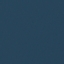
Land use / land cover class: SeaLake